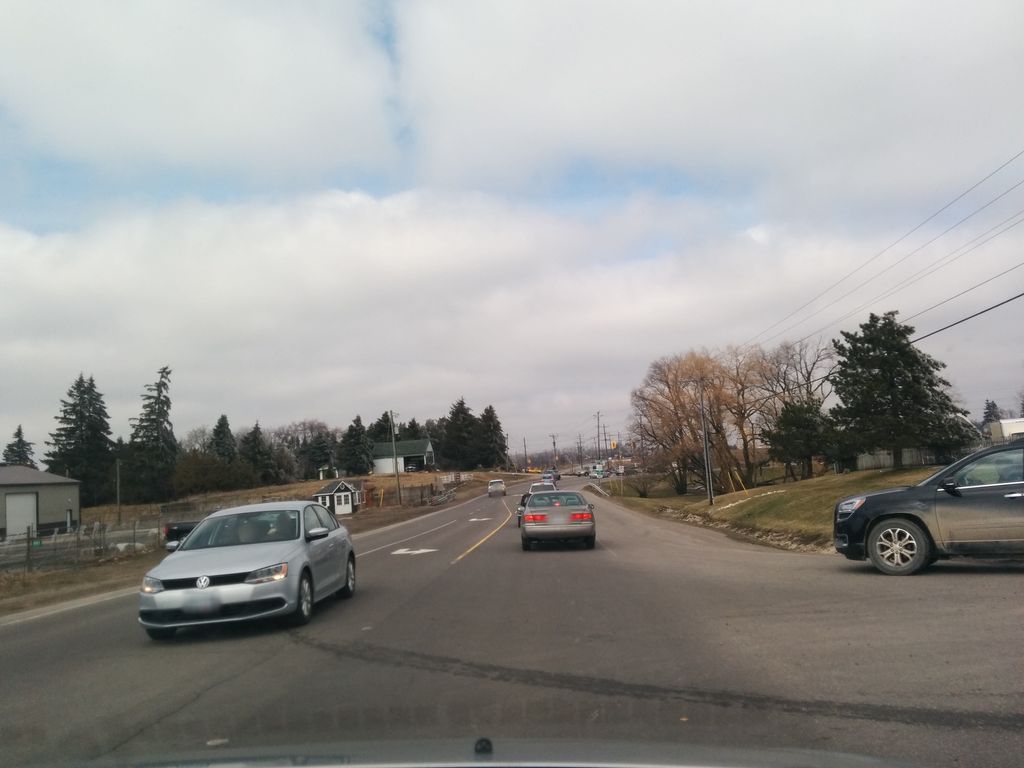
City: kitchener-waterloo